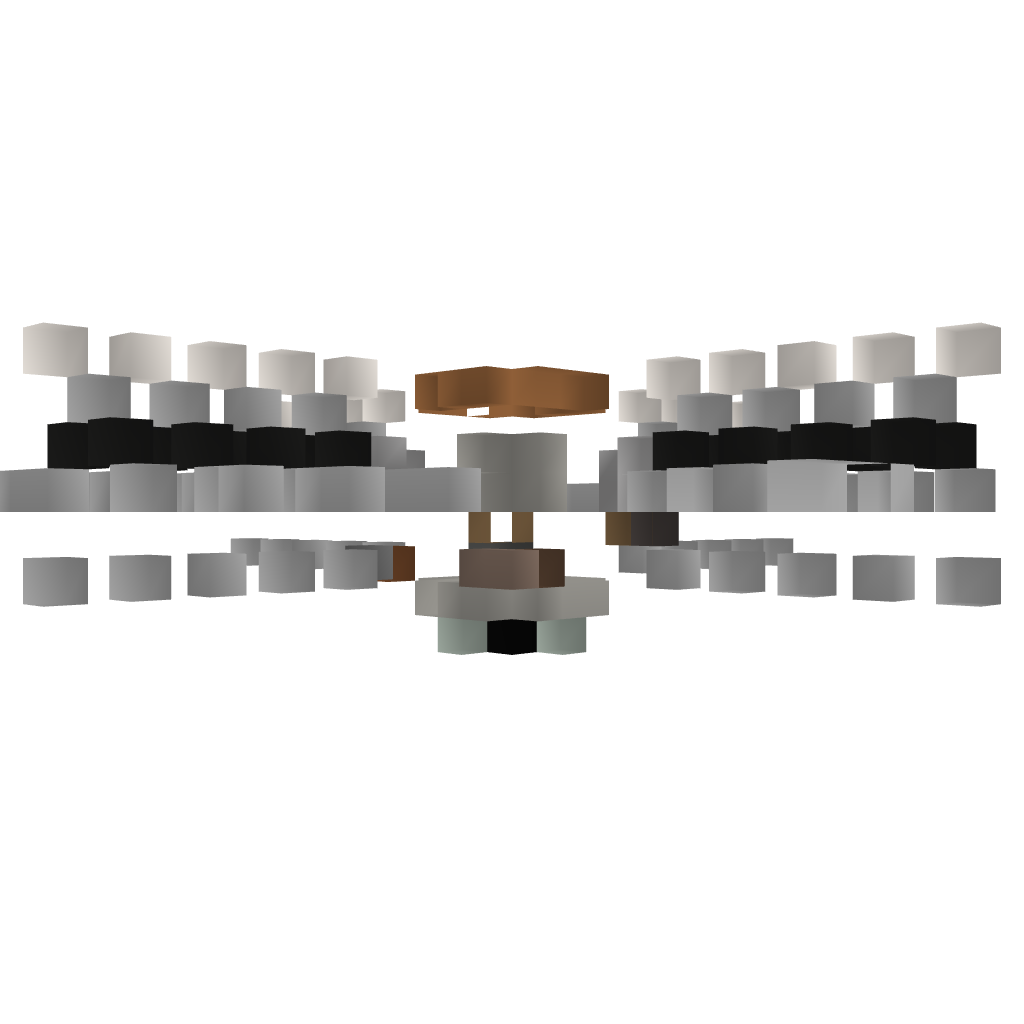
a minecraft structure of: Liveable Satelite